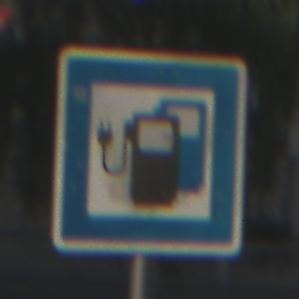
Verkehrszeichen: LadestationFuerElektrofahrzeuge
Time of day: MorningAfternoon
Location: Outdoor (Urban)
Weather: PartlyCloudy
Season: NotSpecified
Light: Natural